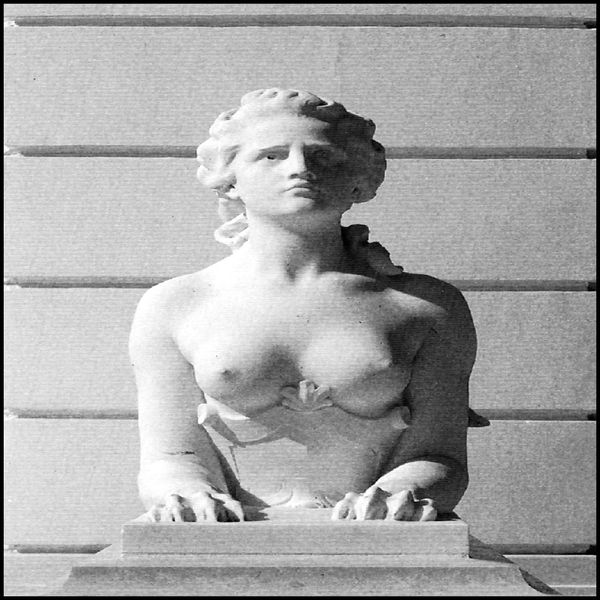
Titel: Sphinx auf der Gartenseite der Bagatelle
Standort: Paris, Château de Bagatelle (EU - F - Ile-de-France)
Schlagwörter: hand, kopf, nackt, schatten, weiß, brust, finger, frau, frisur, grau, haar, marmor, mund, nase, schwarz, blick, wand, sockel, hände, portrait, haare, hübsch, locken, schulter, schultern, skulptur, statue, brüste, ernst, büste, oberkörper, foto, fotografie, hauswand, schwarzweiss, photo, korsett, muschel, mamor, sphinx, klauen, corsage, weiis, statur, erwarten, oberköprer